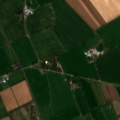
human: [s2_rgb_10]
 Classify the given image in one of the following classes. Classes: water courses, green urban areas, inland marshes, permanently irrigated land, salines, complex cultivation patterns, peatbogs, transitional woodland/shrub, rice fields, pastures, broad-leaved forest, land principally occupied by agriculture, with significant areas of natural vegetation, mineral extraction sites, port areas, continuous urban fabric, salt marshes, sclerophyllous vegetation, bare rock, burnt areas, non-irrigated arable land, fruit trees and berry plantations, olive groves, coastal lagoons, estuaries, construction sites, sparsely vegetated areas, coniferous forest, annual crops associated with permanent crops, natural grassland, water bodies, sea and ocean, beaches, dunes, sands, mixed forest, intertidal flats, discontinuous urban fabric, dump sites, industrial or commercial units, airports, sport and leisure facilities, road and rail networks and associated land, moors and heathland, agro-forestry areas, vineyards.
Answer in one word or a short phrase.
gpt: non-irrigated arable land, pastures